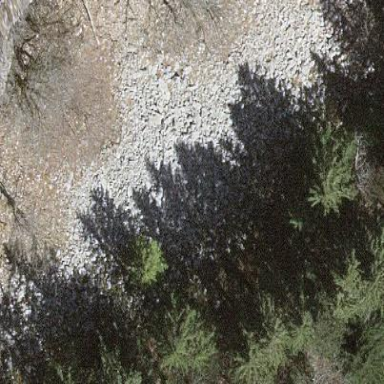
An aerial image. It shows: Natural scree.